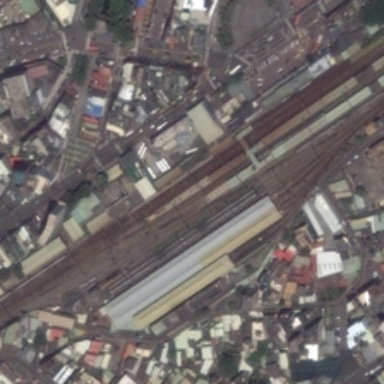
Some buildings are in two sides of a railway station .